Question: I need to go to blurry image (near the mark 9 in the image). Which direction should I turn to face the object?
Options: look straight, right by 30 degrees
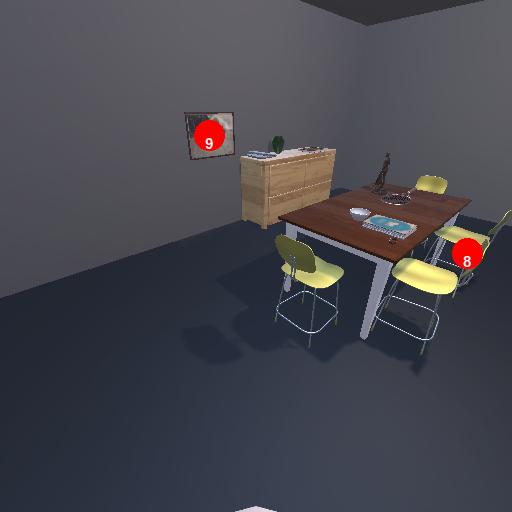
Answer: look straight